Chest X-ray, PA view. Patient: 38 years old, sex M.
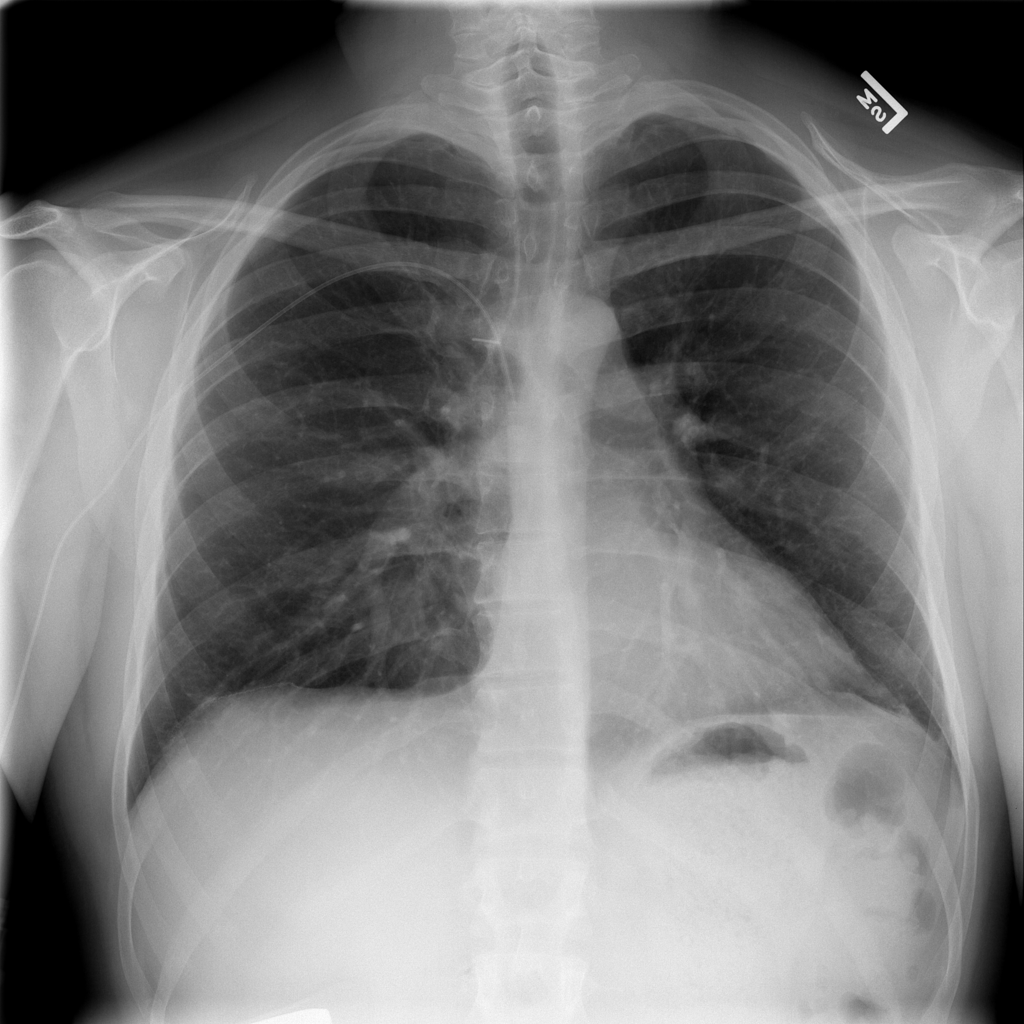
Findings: No Finding